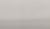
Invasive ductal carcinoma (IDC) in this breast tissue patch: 0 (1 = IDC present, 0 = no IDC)